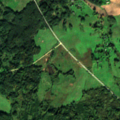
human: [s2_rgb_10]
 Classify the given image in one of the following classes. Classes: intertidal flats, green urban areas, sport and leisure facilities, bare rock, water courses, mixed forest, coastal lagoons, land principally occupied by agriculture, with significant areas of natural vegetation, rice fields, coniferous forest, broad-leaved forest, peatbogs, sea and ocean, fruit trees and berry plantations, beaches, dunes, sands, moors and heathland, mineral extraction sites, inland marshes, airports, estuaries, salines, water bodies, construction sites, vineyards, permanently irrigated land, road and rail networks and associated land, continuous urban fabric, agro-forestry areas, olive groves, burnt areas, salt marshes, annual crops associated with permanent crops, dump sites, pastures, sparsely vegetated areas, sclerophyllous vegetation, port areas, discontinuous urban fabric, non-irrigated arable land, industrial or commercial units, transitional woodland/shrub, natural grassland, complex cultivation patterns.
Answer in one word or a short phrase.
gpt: non-irrigated arable land, complex cultivation patterns, land principally occupied by agriculture, with significant areas of natural vegetation, broad-leaved forest, mixed forest, transitional woodland/shrub